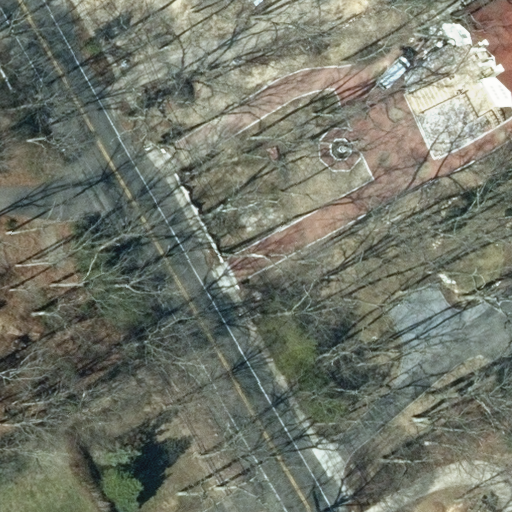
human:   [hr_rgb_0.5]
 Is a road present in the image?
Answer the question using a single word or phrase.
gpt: yes

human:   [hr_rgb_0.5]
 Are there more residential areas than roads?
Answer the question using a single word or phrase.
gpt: no

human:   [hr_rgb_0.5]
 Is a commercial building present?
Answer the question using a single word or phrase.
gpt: no

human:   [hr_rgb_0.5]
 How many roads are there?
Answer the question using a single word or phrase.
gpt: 1

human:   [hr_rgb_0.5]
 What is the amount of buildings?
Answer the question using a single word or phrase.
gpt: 2

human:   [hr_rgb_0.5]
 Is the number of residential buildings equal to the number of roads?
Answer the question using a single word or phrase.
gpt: no

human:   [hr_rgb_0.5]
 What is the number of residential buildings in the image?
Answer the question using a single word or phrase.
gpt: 2

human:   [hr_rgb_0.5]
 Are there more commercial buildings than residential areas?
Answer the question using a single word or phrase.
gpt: no

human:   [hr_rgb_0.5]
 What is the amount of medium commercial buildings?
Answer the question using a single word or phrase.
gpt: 0

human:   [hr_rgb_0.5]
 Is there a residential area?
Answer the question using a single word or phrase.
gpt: yes

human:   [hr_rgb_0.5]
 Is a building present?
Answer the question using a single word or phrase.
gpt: yes

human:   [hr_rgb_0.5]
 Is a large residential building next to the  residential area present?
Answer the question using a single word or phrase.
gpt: no

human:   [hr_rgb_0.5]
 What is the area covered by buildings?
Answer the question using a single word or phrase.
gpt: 295m2

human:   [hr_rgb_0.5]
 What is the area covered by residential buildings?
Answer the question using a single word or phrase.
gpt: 295m2

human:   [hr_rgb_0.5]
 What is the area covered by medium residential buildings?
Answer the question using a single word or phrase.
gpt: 280m2

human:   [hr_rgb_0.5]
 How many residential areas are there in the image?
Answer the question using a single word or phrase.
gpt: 1

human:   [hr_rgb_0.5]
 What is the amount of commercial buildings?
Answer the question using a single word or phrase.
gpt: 0

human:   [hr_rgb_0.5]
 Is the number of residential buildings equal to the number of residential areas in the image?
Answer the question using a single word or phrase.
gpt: no

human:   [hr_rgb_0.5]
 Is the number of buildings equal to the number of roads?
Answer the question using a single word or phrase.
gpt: no

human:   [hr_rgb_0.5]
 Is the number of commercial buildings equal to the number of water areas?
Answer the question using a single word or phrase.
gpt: yes

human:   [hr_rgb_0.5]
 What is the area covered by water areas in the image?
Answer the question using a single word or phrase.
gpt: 0m2

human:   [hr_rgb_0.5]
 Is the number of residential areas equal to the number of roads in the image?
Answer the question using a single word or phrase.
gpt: yes

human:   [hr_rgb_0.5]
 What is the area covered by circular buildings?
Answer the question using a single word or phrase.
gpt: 0m2

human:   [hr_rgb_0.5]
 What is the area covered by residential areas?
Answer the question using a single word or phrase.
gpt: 10637m2

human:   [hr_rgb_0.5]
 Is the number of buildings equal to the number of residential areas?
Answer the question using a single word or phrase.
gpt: no

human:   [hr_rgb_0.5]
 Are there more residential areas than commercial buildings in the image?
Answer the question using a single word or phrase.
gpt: yes

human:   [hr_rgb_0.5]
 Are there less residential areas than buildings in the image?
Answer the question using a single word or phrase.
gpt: yes

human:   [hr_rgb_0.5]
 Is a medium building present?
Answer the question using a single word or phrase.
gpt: yes

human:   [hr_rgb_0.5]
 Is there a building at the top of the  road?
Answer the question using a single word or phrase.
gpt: yes

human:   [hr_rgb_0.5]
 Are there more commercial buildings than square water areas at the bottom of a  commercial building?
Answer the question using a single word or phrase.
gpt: no

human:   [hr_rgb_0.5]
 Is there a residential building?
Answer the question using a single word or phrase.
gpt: yes

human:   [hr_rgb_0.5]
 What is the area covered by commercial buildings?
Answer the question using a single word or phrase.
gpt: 0m2

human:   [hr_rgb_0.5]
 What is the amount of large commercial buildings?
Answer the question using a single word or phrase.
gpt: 0

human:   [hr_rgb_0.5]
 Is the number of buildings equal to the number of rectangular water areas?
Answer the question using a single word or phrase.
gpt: no

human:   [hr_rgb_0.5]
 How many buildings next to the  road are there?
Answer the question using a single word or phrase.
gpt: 2

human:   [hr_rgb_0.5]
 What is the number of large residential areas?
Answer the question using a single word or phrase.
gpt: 1

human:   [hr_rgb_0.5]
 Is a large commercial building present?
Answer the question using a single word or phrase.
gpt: no

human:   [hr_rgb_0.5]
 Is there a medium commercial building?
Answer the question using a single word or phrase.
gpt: no

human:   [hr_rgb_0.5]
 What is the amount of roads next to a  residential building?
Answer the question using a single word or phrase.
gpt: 1

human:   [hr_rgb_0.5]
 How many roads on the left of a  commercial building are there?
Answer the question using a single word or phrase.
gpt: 0

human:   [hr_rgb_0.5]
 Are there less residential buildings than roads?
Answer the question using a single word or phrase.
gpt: no

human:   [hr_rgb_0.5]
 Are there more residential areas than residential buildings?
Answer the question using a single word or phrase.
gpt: no

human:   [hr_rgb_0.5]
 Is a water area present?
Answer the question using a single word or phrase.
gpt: no

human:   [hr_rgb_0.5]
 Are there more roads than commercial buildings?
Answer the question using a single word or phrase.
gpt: yes

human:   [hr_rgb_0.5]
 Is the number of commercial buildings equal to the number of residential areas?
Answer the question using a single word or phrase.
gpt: no

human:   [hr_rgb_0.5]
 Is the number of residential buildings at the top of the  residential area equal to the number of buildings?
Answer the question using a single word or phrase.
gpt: no

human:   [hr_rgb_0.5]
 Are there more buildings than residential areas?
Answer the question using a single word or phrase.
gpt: yes

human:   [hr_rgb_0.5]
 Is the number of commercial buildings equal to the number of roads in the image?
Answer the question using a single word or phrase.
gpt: no

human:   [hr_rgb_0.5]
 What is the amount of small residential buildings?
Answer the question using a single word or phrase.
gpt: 1

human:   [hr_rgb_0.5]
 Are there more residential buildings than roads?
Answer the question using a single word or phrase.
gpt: yes

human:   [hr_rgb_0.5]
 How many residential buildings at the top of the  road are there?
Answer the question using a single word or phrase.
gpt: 1

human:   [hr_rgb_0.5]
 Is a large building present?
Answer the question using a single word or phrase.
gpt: no

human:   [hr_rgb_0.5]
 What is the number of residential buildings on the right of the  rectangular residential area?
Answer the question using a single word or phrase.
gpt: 2

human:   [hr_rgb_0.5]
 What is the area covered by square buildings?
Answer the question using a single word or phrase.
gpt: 0m2

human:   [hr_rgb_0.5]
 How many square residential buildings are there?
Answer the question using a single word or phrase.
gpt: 0

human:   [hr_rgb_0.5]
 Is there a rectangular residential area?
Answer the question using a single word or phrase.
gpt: yes

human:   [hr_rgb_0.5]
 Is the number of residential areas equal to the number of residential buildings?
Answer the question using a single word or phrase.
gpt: no

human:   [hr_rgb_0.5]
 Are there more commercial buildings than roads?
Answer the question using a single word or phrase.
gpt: no

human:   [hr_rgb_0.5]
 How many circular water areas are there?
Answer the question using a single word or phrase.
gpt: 0

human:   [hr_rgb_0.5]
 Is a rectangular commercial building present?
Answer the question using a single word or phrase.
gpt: no

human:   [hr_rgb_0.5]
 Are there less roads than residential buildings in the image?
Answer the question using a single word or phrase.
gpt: yes

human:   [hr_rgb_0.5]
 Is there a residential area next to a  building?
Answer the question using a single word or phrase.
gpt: yes

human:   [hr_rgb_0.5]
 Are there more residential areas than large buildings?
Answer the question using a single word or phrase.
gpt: yes

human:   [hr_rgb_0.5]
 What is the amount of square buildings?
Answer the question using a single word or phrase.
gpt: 0